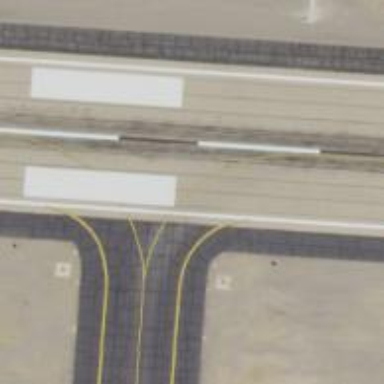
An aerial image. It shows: Image of taxiway at airport.